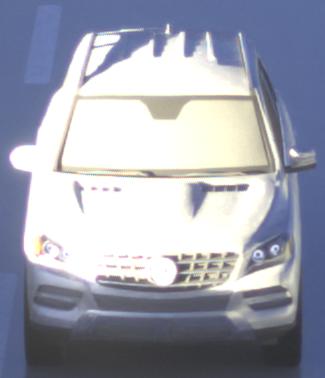
Make: Mercedes-Benz
Model: ML 350
Detailed model: M-Class (166)
Model produced from: 2011/11
Model produced until: 2014/10
Doors: 5
Color: white
Road condition: wet road
Daytime: sunrise or sunset
Contrast: high contrast